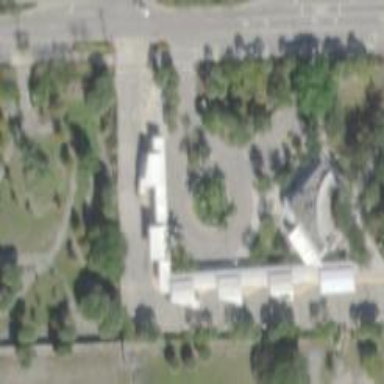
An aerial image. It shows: Bus station that also serves as public transport station.